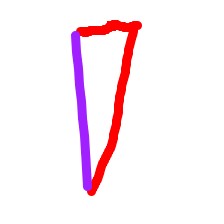
Shape: triangle